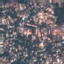
Label: Residential